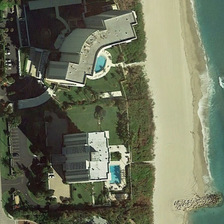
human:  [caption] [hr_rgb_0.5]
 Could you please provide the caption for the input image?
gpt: a white building surrounded by green trees is between a beach and a road .

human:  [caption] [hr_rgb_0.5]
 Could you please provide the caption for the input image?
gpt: a white building surrounded by green trees is between a beach and a road .

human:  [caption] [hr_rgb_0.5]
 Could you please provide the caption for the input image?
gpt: a white building surrounded by green trees is between a beach and a road .

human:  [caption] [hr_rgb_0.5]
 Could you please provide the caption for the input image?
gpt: a white building surrounded by green trees is between a beach and a road .

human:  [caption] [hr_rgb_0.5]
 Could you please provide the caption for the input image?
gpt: a white building surrounded by green trees is between a beach and a road .